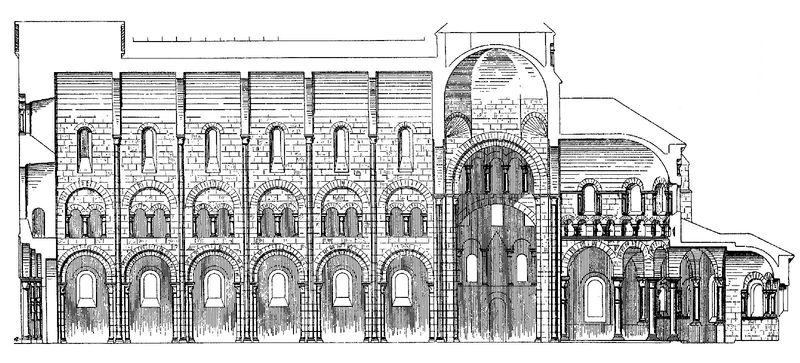
Titel: Saint-Étienne in Nevers
Schlagwörter: fenster, architektur, kirche, schiff, gewölbe, romanik